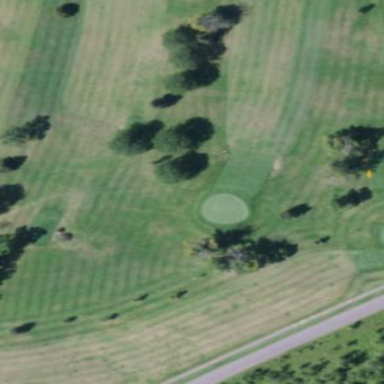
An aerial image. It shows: Golf fairway surrounded by grass.